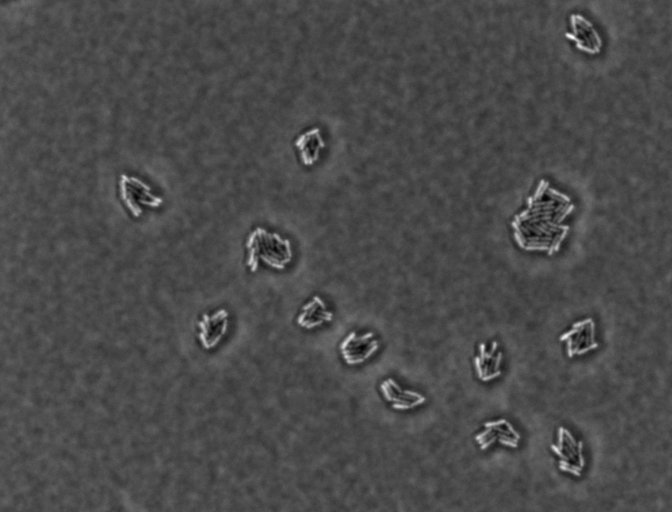
Phase contrast microscopy, 60x objective, 3 h incubation